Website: macys
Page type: customer-info-address
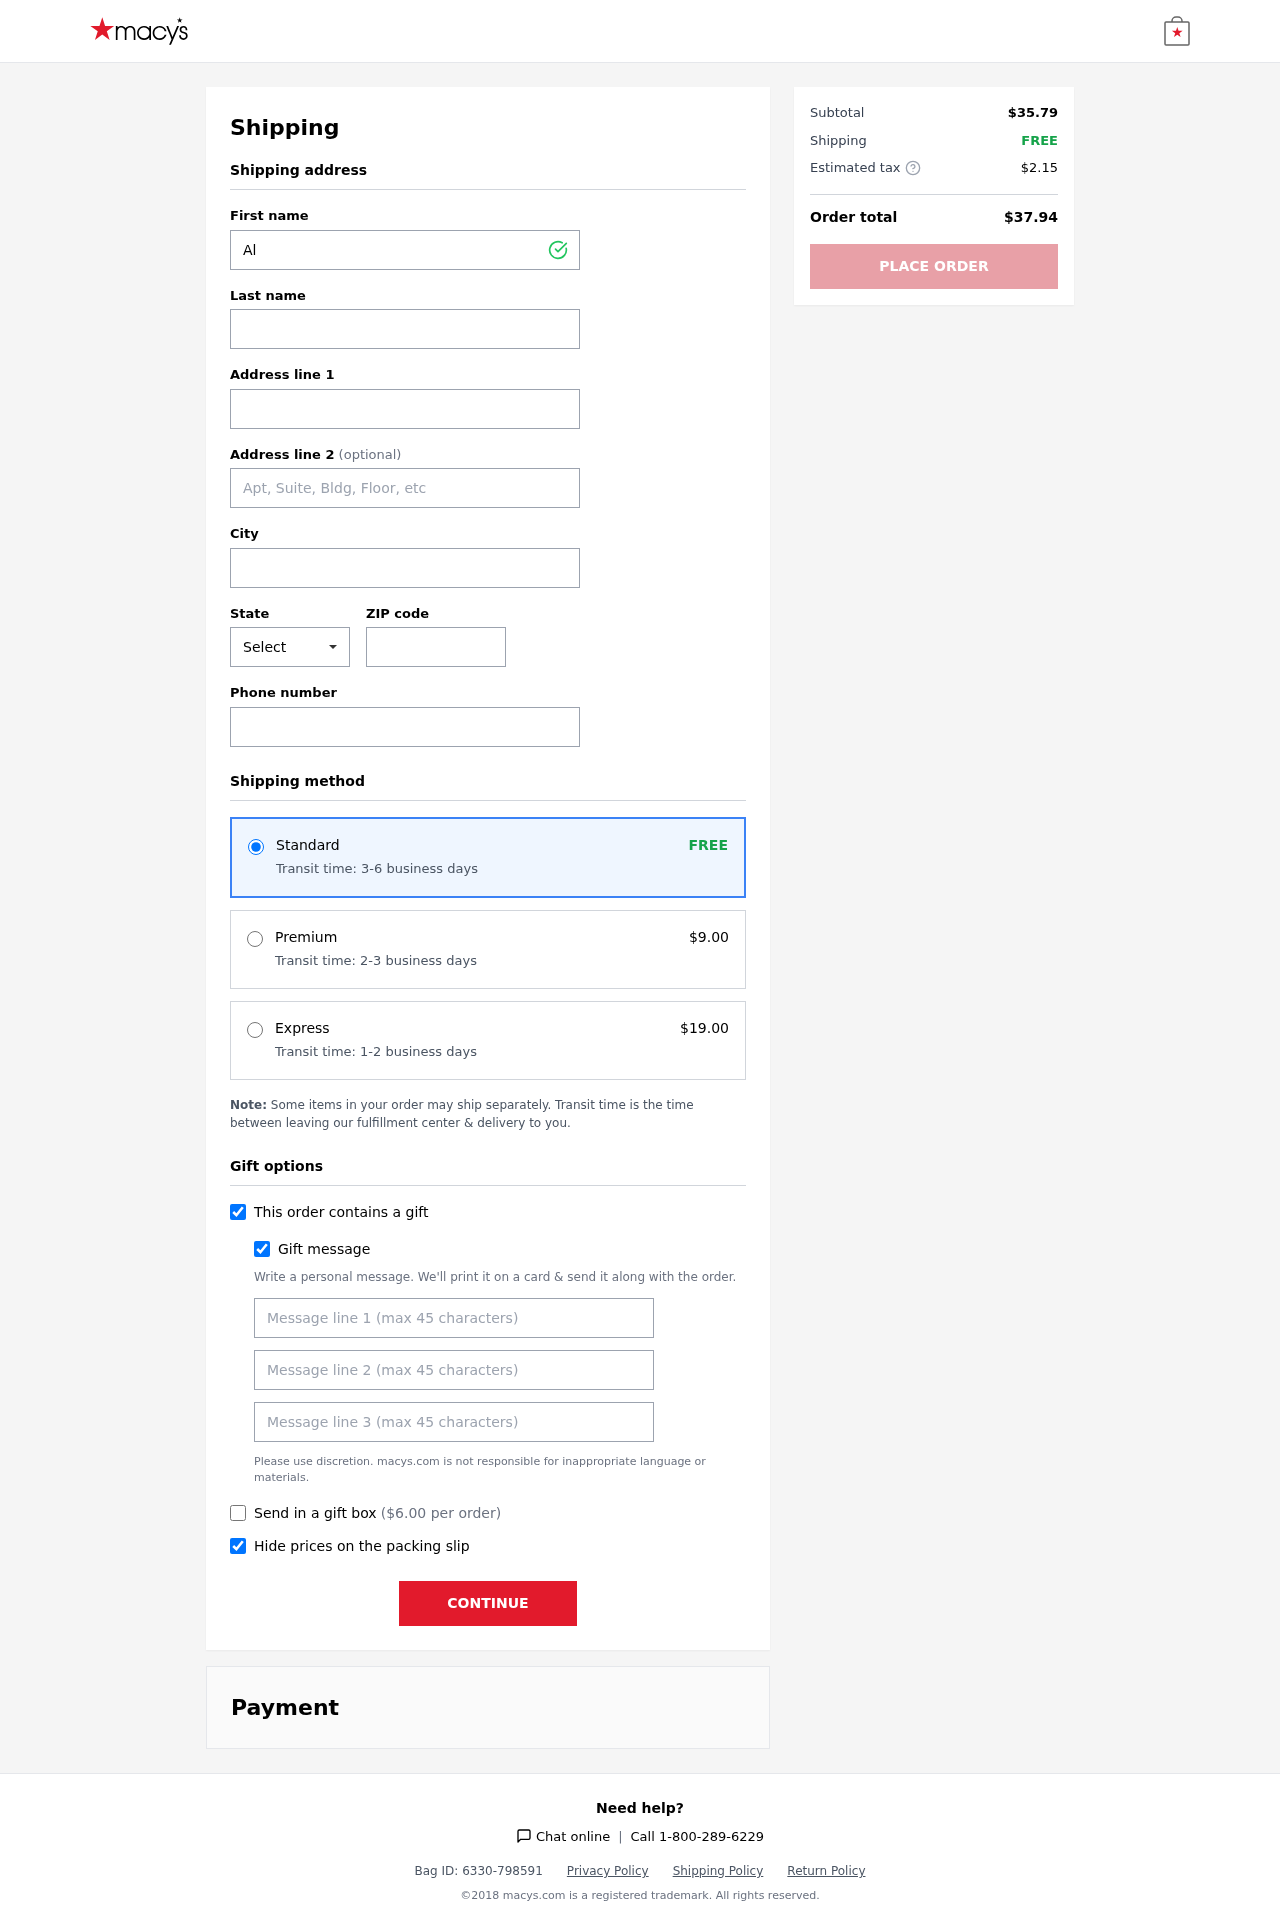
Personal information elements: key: PII_CITY
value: Omarton
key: PII_FIRSTNAME
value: Alyssa
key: PII_GIFT_MESSAGE
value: Happy housewarming, Toni! I thought this soft bath rug in a sunny yellow would brighten up your new space and make those cozy mornings even better. Enjoy snuggling your toes into it!   Alyssa
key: PII_LASTNAME
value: Woods
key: PII_PHONE
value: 6835722587
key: PII_POSTCODE
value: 18406
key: PII_STATE_ABBR
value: ME
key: PII_STREET
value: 4660 Megan Villages Apt. 176
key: PII_STREET2
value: Suite 709
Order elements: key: ORDER_SHIPPING_STANDARD
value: FREE
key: ORDER_SHIPPING_STANDARD_TIME
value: Transit time: 3-6 business days
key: ORDER_SHIPPING_PREMIUM
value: $9.00
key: ORDER_SHIPPING_PREMIUM_TIME
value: Transit time: 2-3 business days
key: ORDER_SHIPPING_EXPRESS
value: $19.00
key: ORDER_SHIPPING_EXPRESS_TIME
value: Transit time: 1-2 business days
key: ORDER_GIFT_BOX_FEE
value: $6.00
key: ORDER_SUBTOTAL
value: $35.79
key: ORDER_SHIPPING_COST
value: FREE
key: ORDER_TAX
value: $2.15
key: ORDER_TOTAL
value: $37.94